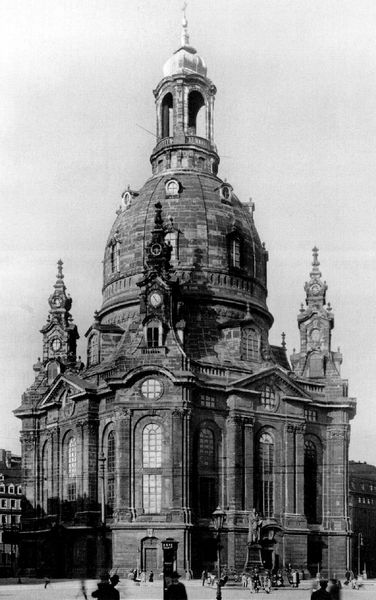
Titel: Frauenkirche in Dresden (Wiederaufbau: Gesamtplanung durch die Architektur- und Ingenieurbaugemeinschaft GmbH IPRO Dresden, Ingenieurbauleistung durch die Ingenieurbaugemeinschaft Dr. Jäger/Prof. Wenzel, Prüfung durch Prof. Jörg Peter)
Künstler: George Bähr
Standort: Dresden, Frauenkirche (EU - D - Sachsen)
Schlagwörter: weiß, frauen, menschen, fenster, grau, laterne, pfeiler, schwarz, tür, gebäude, haus, architektur, barock, kirche, personen, rund, turm, statue, bogen, giebel, platz, pilaster, kuppel, krieg, zerstörung, uhr, foto, bögen, berlin, kreuz, kuppeln, türmchen, türme, zwiebeldach, rundfenster, dom, kapitelle, kathedrale, portal, dresden, sakralbau, frauenkirche, zentralbau, tambour, trum, baehr, poortal, frauankirche, turmproal, bilfd, sadstein